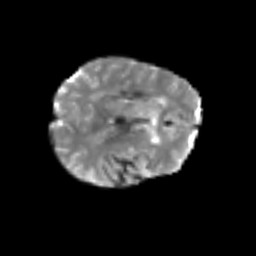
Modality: T2w
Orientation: axial
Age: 67
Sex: female
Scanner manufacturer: siemens
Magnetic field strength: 3 T
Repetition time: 6.1 s
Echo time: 0.101 s